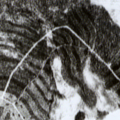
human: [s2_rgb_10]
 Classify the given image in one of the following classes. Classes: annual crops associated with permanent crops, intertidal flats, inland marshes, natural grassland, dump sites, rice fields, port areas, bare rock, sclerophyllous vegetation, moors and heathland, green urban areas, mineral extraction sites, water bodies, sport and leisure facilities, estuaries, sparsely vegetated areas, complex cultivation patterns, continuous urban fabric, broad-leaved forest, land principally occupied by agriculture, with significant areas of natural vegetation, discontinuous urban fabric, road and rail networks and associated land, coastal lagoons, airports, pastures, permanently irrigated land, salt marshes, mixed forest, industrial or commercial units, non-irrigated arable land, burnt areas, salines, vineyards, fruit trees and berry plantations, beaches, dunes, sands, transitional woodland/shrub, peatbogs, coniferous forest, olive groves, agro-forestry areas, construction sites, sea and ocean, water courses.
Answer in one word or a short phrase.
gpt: coniferous forest, transitional woodland/shrub, peatbogs